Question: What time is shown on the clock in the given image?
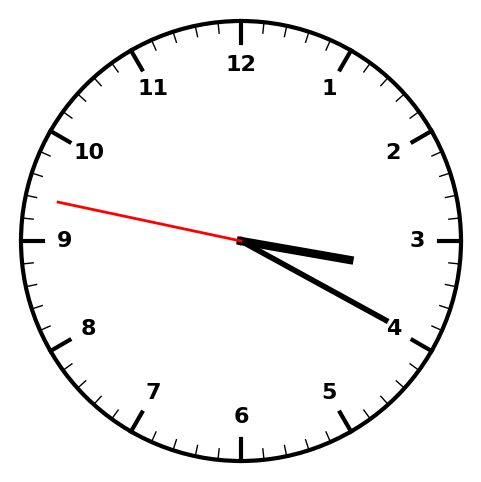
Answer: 03:19:47